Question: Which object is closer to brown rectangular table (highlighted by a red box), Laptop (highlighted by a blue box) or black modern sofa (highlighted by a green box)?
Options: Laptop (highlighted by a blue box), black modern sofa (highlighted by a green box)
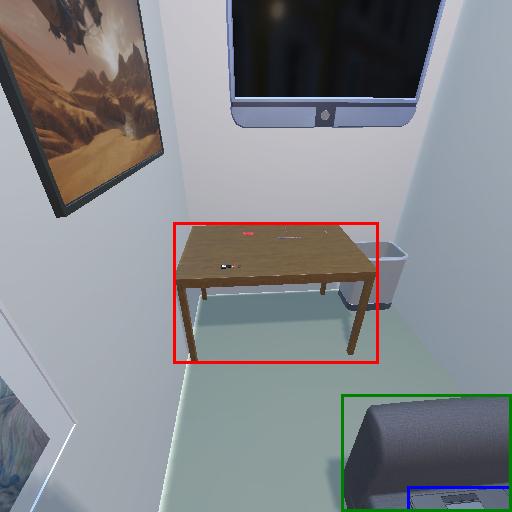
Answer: Laptop (highlighted by a blue box)